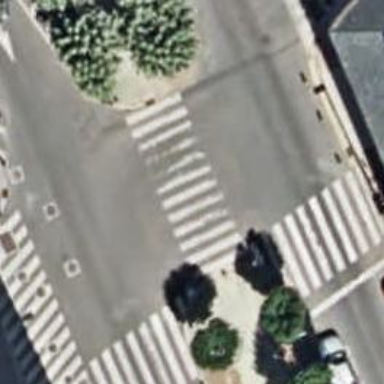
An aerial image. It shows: Uncontrolled crossing on the road.